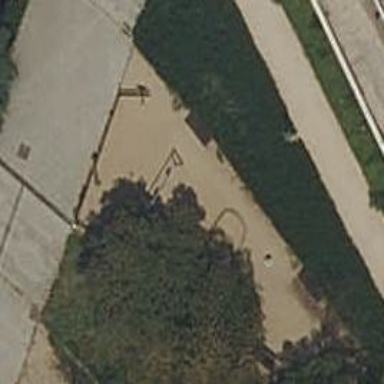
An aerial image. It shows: Playground area for leisure land.